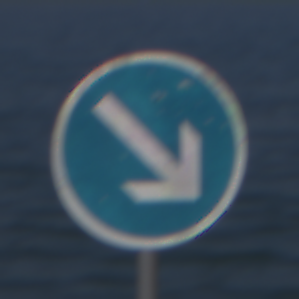
Verkehrszeichen: VorgeschriebeneVorbeifahrtRechts
Umgebung: Outdoor, Nature
Tageszeit: MorningAfternoon
Wetter: Clear
Licht: Natural
Jahreszeit: NotSpecified
Kontrast: HighContrast